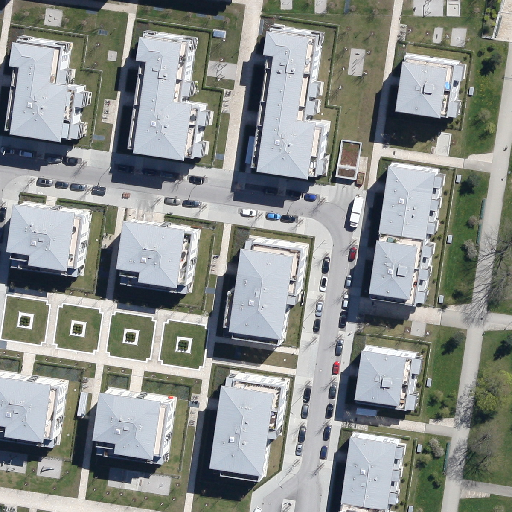
Referring expression: road